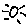
Label: sun